Question: Count the number of objects in the diagram.
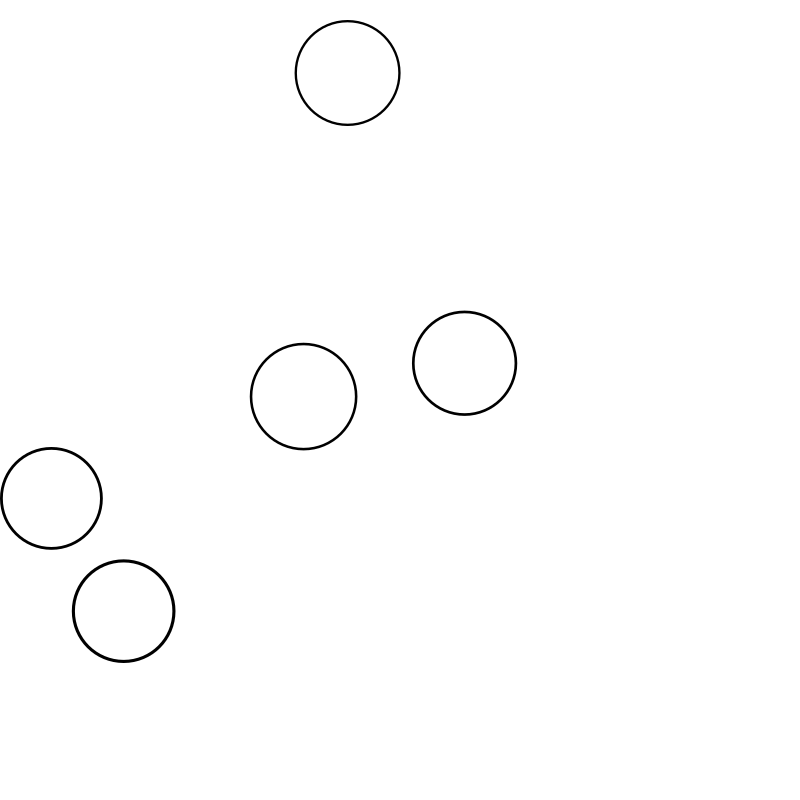
Answer: 5